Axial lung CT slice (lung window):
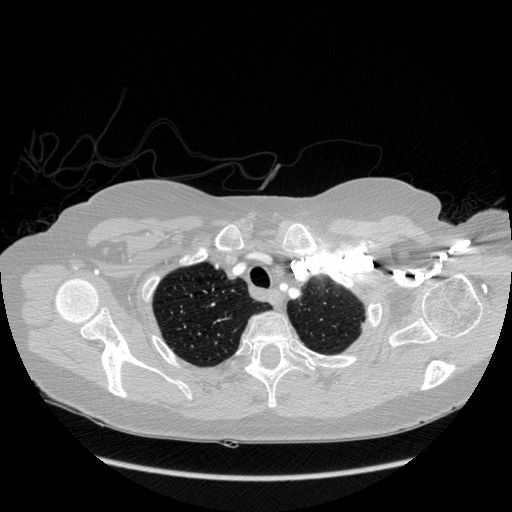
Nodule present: no